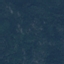
Land use / land cover class: Forest